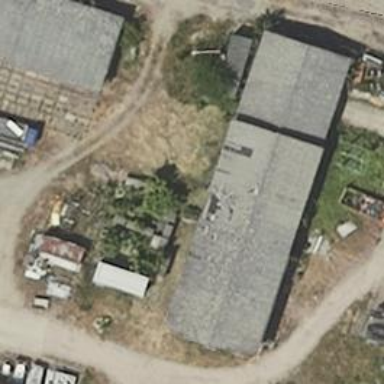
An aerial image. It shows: Industrial building.